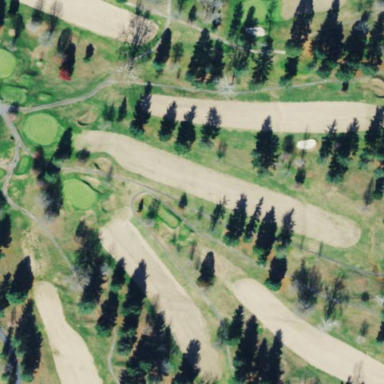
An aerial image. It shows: Scenic golf fairway.